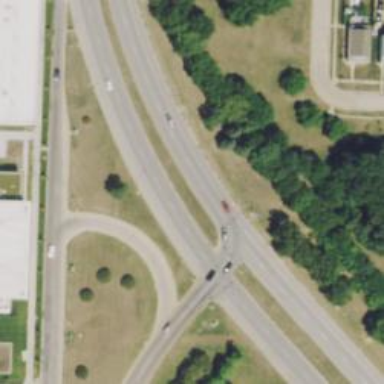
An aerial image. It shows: Secondary link road.